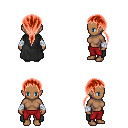
a pixel art fantasy rpg character, female body template, human, dark skin, black cape, red pants, red ponytail hairstyle, white cloth bandages, four views (front, back, left, right), 2x2 character sprite sheet, small pixel art, hard edges, no anti-aliasing